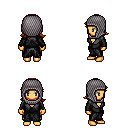
a pixel art fantasy rpg character, female body template, human, tanned skin, gray robe, gold greaves, brunette loose hair, chain hood, four views (front, back, left, right), 2x2 character sprite sheet, small pixel art, hard edges, no anti-aliasing